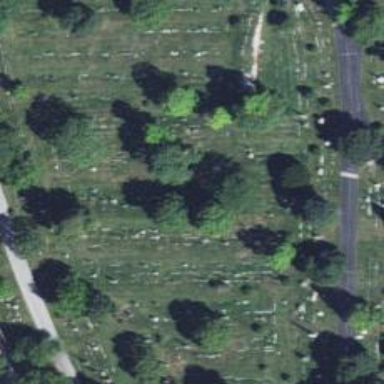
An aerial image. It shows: Sector within cemetery.